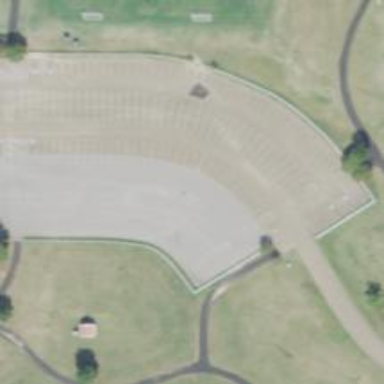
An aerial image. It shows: Parking area.